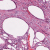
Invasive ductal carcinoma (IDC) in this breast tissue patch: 0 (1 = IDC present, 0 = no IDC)